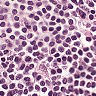
Metastatic tissue present: no